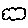
Label: cloud